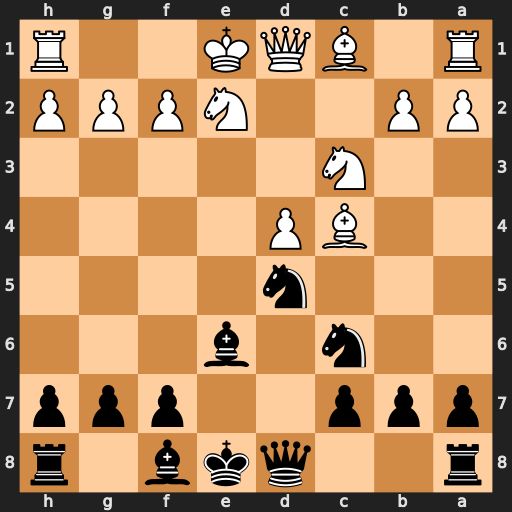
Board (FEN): r2qkb1r/ppp2ppp/2n1b3/3n4/2BP4/2N5/PP2NPPP/R1BQK2R
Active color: b
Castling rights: KQkq
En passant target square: -
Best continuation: Nxc3 bxc3 Bxc4